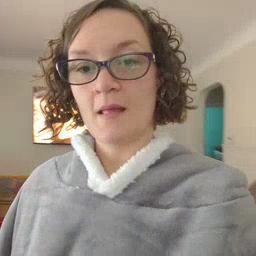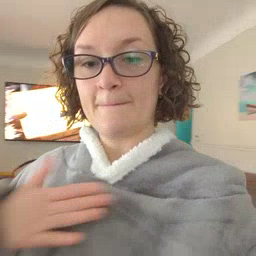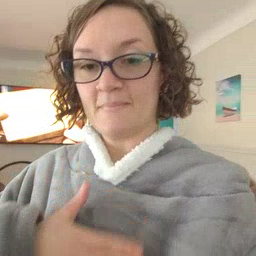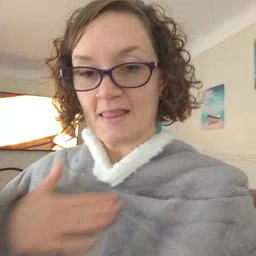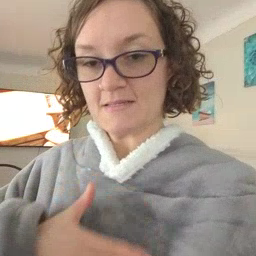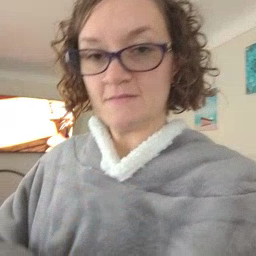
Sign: please